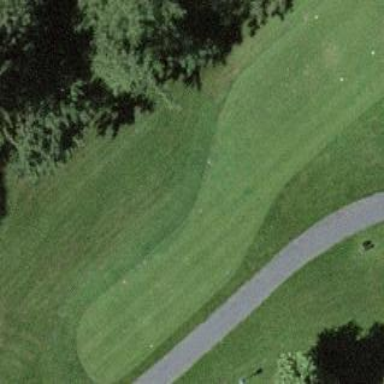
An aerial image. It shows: Golf tee on grassy land.